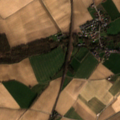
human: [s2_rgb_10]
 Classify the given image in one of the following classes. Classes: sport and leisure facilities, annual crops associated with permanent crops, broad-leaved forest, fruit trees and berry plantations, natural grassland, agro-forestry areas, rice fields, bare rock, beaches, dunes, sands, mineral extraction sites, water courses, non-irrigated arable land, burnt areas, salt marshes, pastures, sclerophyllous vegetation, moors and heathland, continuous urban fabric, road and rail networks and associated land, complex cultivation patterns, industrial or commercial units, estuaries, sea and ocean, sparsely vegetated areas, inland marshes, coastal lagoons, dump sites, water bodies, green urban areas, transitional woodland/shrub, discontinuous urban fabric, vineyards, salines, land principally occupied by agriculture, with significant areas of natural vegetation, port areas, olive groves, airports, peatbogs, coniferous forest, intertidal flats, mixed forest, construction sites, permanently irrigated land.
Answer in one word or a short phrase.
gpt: discontinuous urban fabric, non-irrigated arable land, pastures, broad-leaved forest